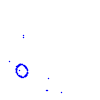
Particle: proton